Interaction volume radius: 5 \u00c5
Interaction volume height: 10 \u00c5
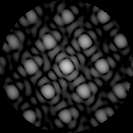
Disorder parameter: 0.07449